Chest X-ray:
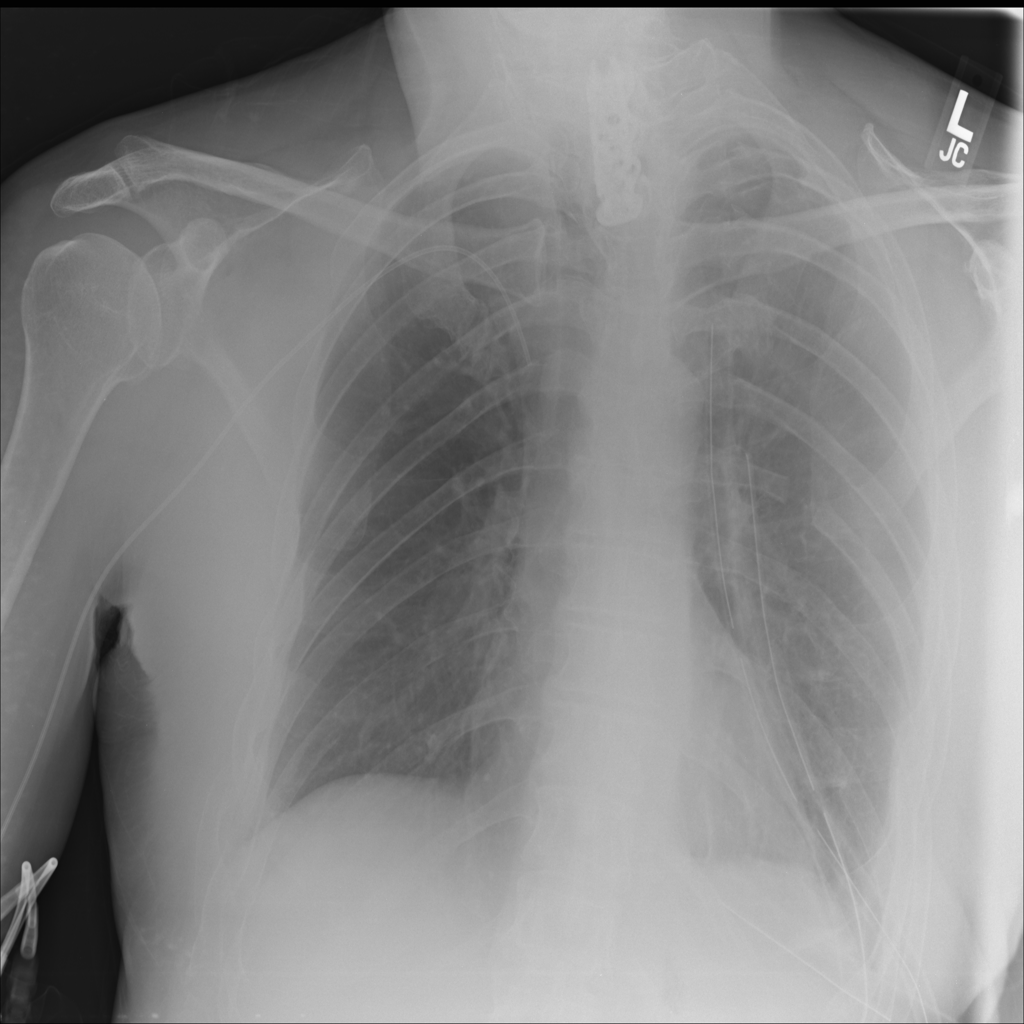
Findings: Fracture, Pneumothorax, Effusion
No abnormal finding: no